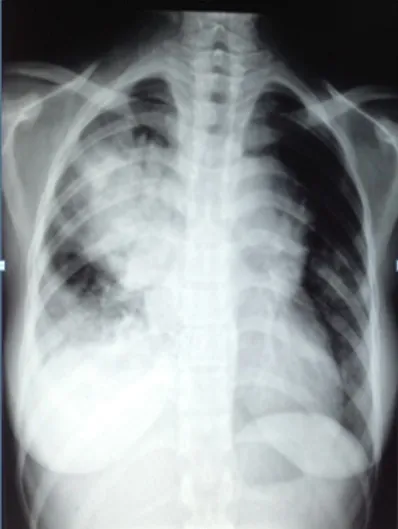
Anterior mediastinal-pulmonary opacity associated with a right pleural.
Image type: radiology (x_ray)